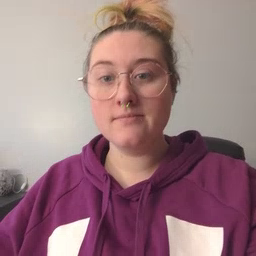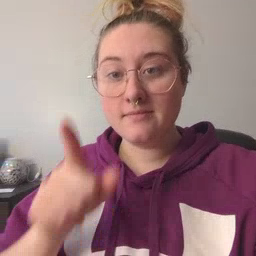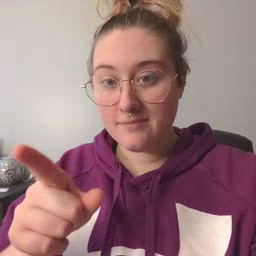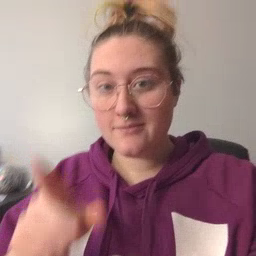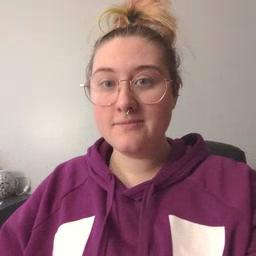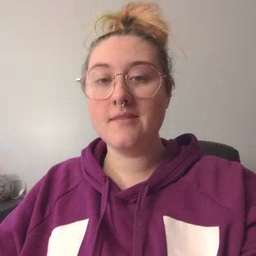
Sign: hesheit